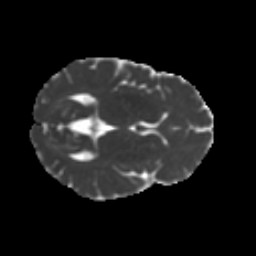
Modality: MD
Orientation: axial
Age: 54
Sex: female
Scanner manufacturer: ge
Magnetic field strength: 3 T
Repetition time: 7.8 s
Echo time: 0.0606 s